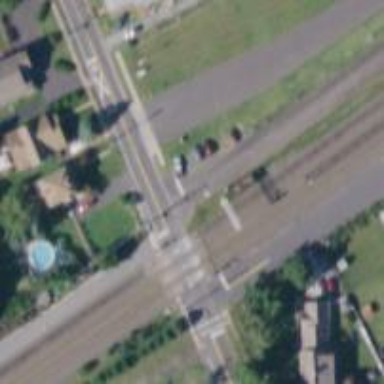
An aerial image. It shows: Railway signal.